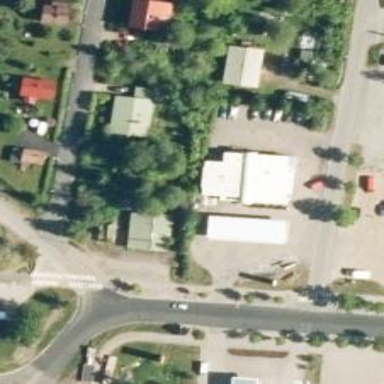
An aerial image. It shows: Convenience shop.